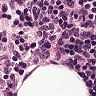
Metastatic tissue present: no